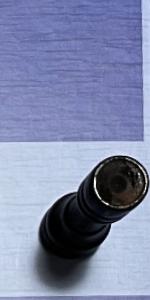
Label: Rook_Black